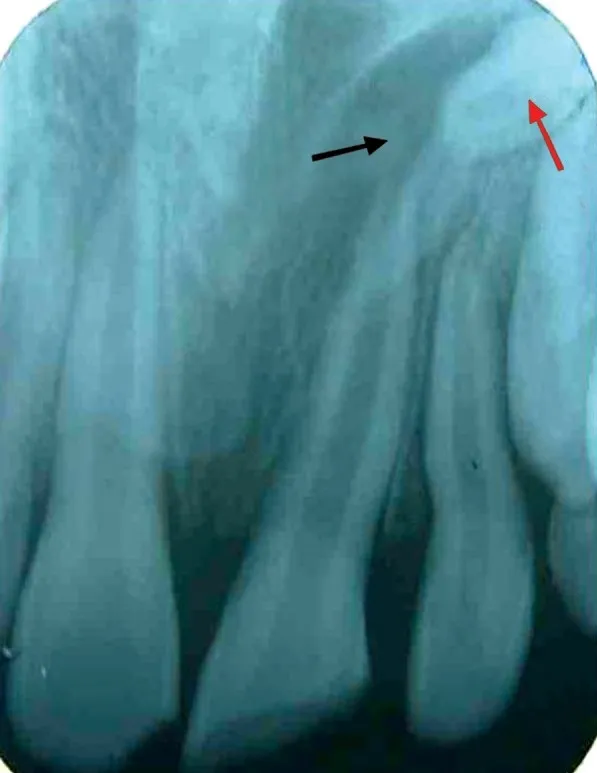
Periapical radiograph showing cystic lesion in relation
to 21 (black arrow) and 'mesiodens' like supernumerary tooth
placed in the mid-palatal region, close to the root apex of 21(red
arrow).
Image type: radiology (x_ray)